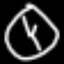
Label: clock